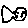
Label: fish